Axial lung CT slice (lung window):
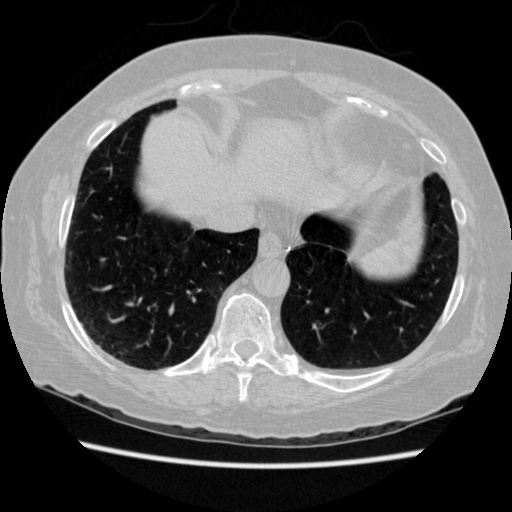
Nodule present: no